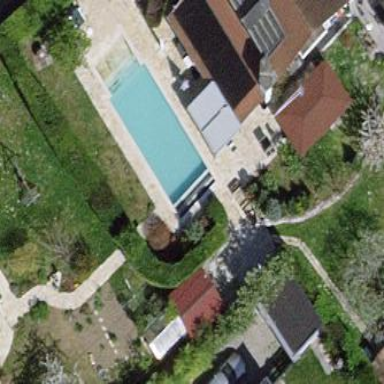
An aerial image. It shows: Swimming pool located in leisure land.